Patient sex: F
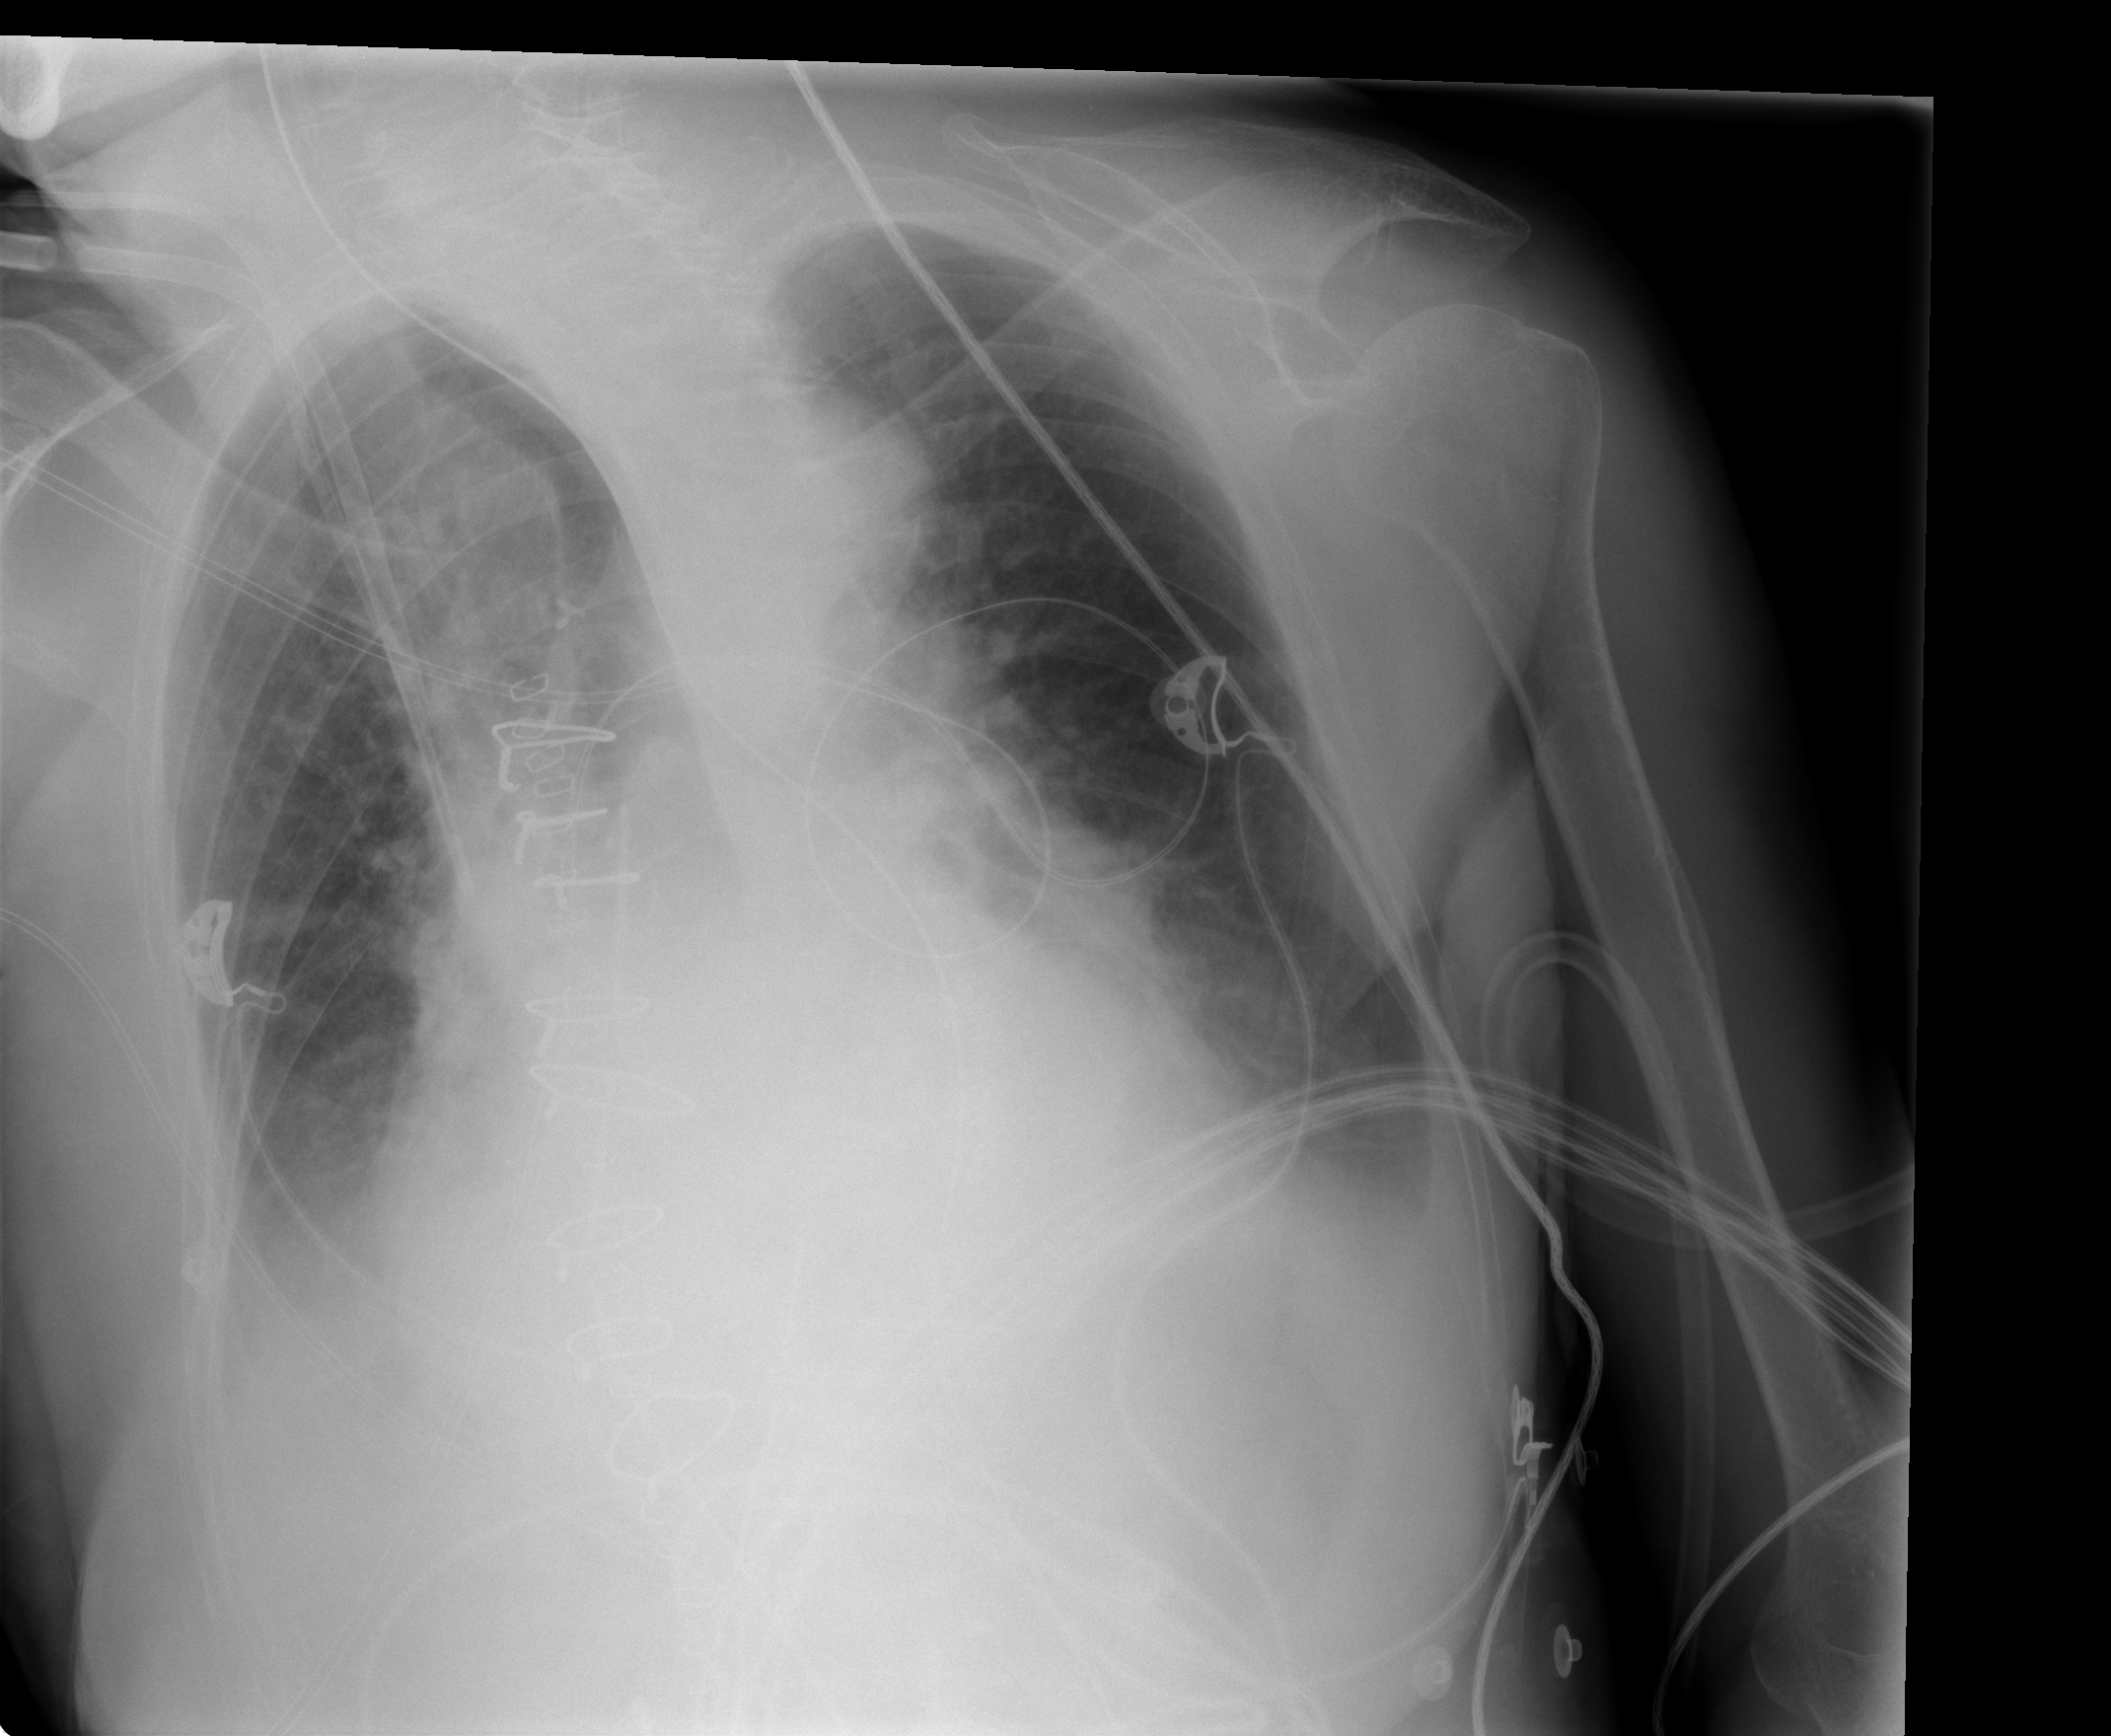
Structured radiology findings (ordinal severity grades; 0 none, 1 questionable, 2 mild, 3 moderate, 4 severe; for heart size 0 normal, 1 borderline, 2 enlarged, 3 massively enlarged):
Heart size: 1
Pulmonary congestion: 2
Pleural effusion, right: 2
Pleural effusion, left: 2
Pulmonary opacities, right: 0
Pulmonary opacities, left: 0
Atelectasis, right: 2
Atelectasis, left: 0